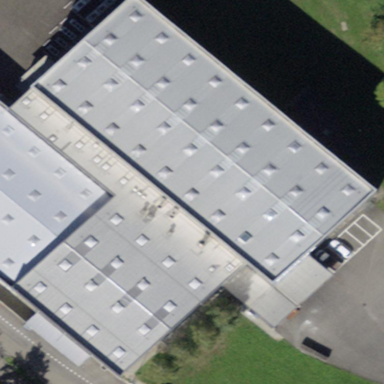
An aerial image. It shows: Industrial building.